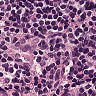
Metastatic tissue present: no